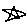
Label: star